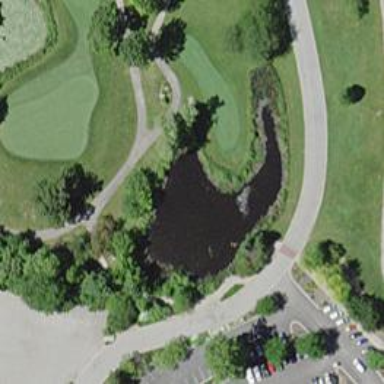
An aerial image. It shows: Grass area designated as golf tee.